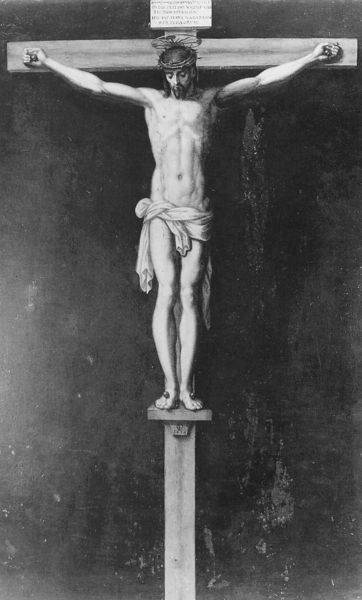
Titel: Kreuzigung
Künstler: Francisco Pacheco
Institution: Granada, Fundación Gómez-Moreno
Schlagwörter: akt, gemälde, körper, lendenschurz, mann, nackt, weiß, wunde, brust, grau, holz, schwarz, zeichnung, tuch, bart, arme, sockel, tod, tot, hände, krone, skulptur, füße, schrift, tafel, inschrift, nagel, nägel, foto, blut, lendentuch, kreuz, rinnsal, steht, schwarzweiß, text, ausgebreitet, kranz, christus, jesus, kreuzigung, dornen, kruzifix, jesu, dornenkrone, genagelt, fot, christi, dornenkranz, holzkreuz, inri, geschlagen, ledentuch, heiligenchein, dorenkranz, kreuzigt, lendenscurz